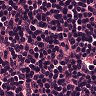
Metastatic tissue present: no